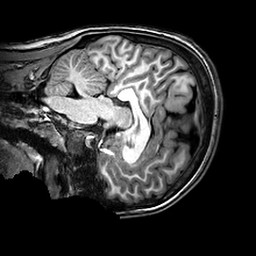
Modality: T1w
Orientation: sagittal
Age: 20
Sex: female